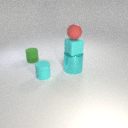
large cyan metal cylinder to the right of small cyan rubber cylinder